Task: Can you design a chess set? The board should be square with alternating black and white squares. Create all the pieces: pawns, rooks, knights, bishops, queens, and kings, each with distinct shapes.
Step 1408:
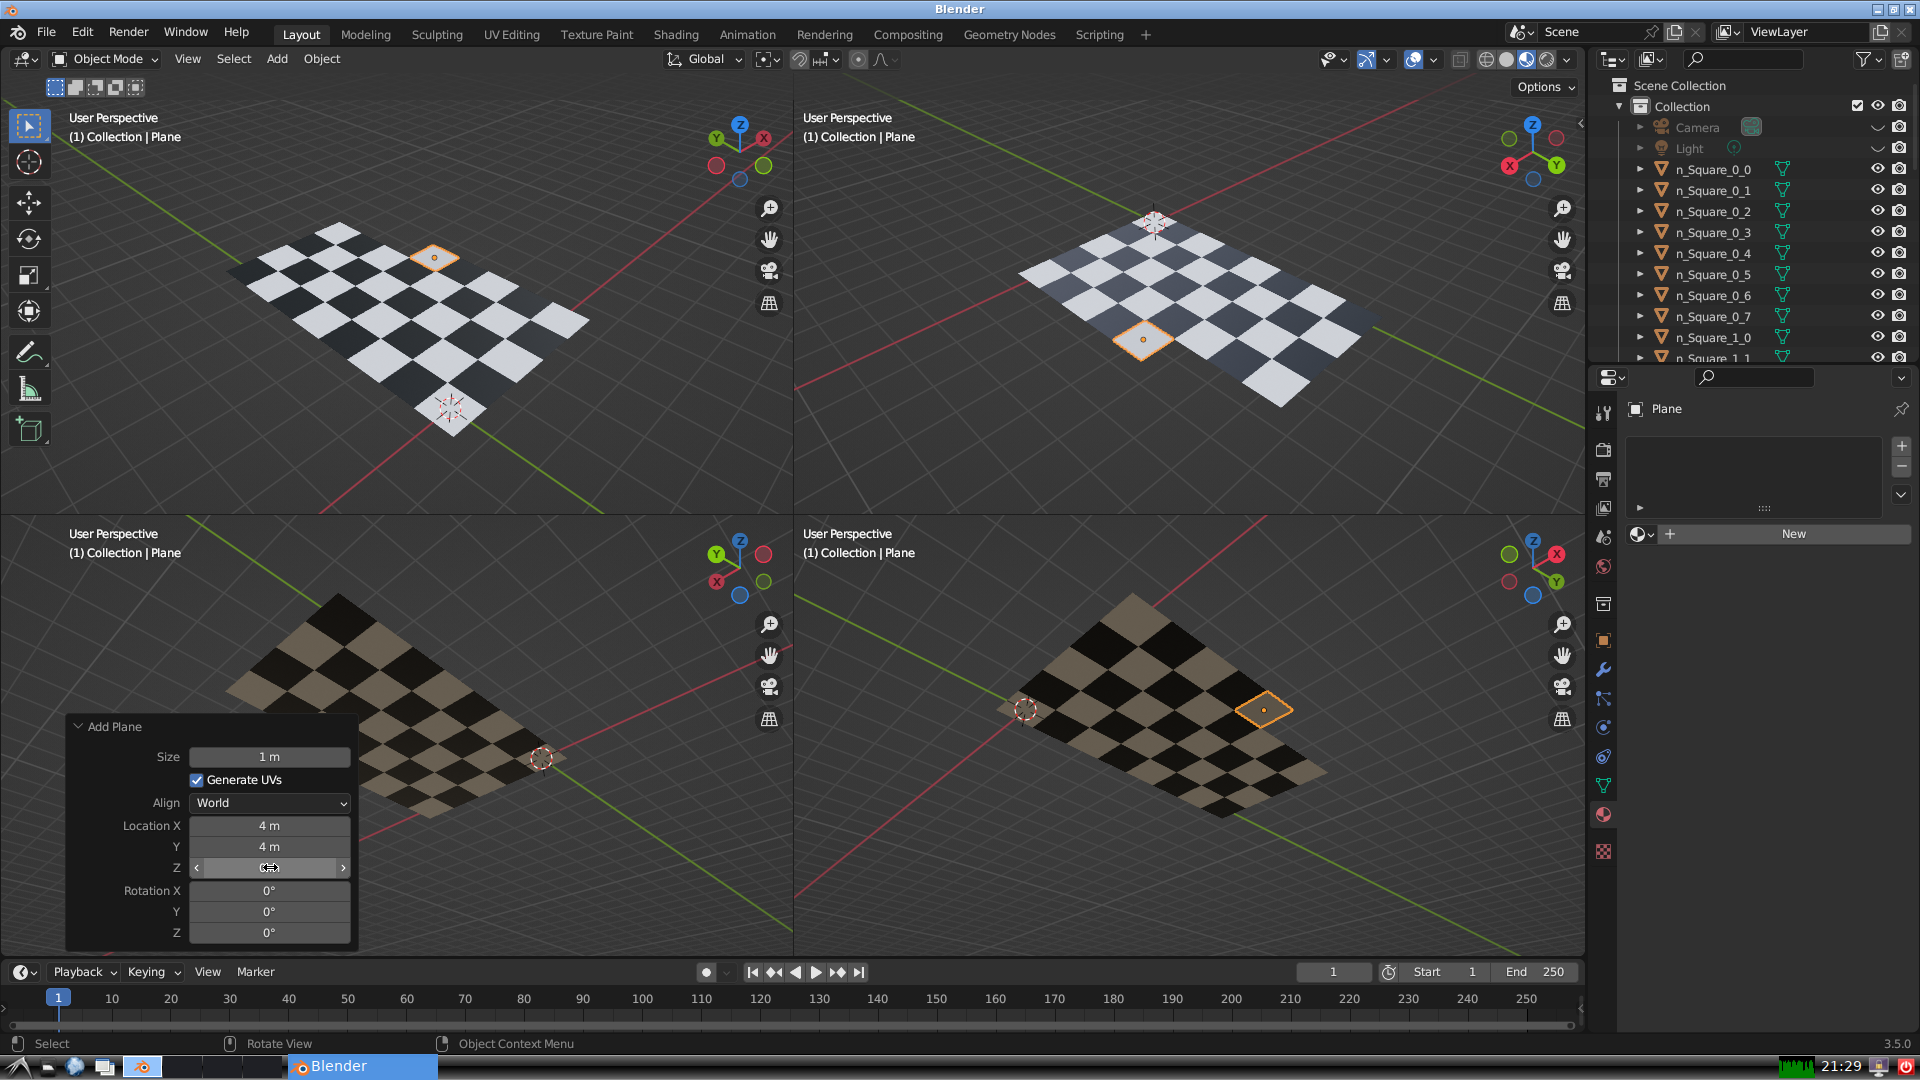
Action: {"mouse_move": [960, 540]}